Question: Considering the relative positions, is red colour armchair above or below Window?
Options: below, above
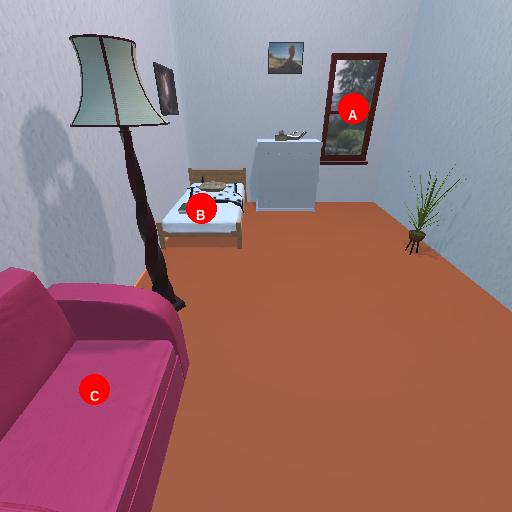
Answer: below